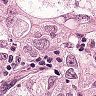
Metastatic tissue present: yes